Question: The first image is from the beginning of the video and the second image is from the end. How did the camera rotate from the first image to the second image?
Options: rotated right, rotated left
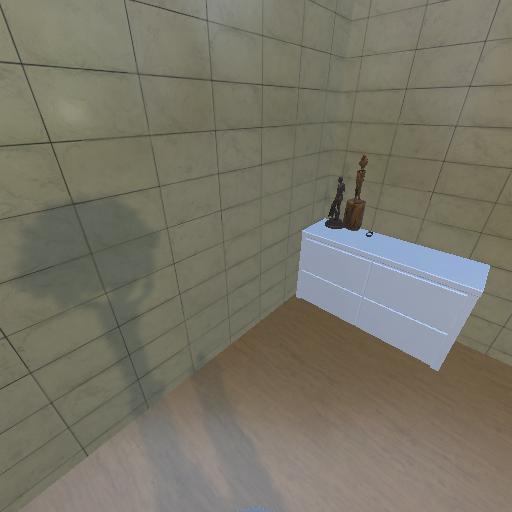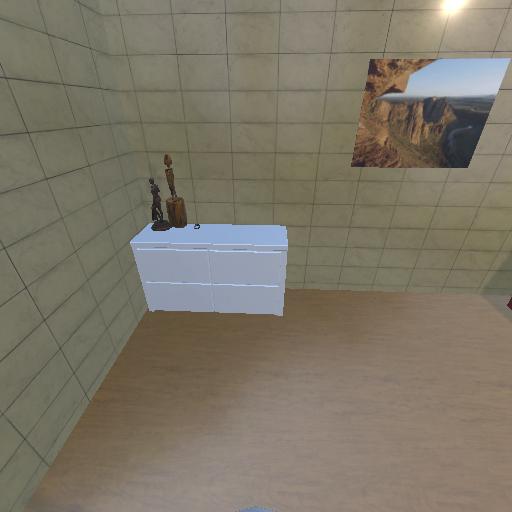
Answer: rotated right